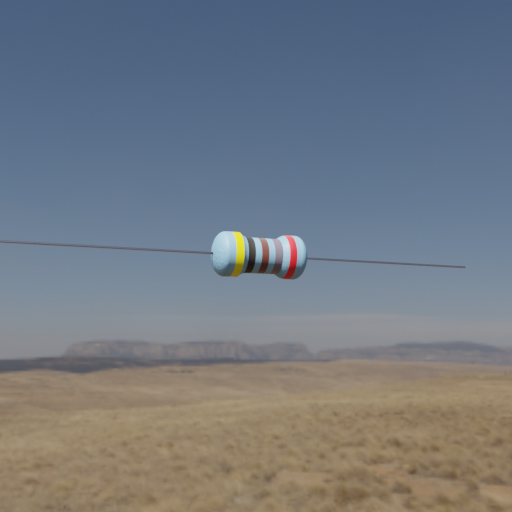
Resistor colour bands (in order): yellow, black, brown, gray, red